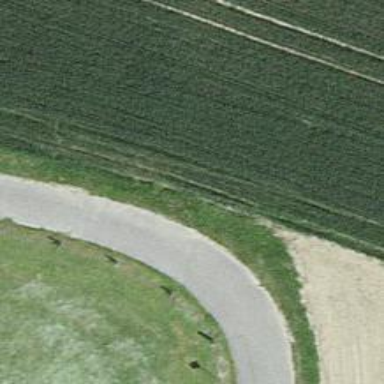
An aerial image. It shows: Unpaved track with grade2 tracktype.